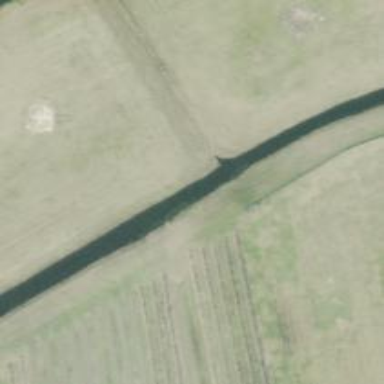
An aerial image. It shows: Canal.